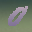
Label: 0